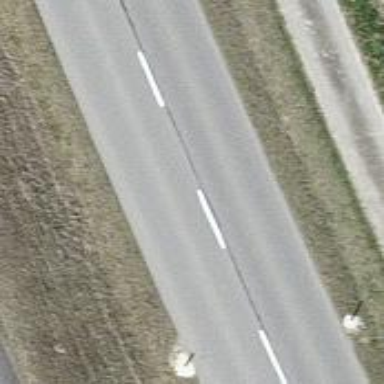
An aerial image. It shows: Primary highway.